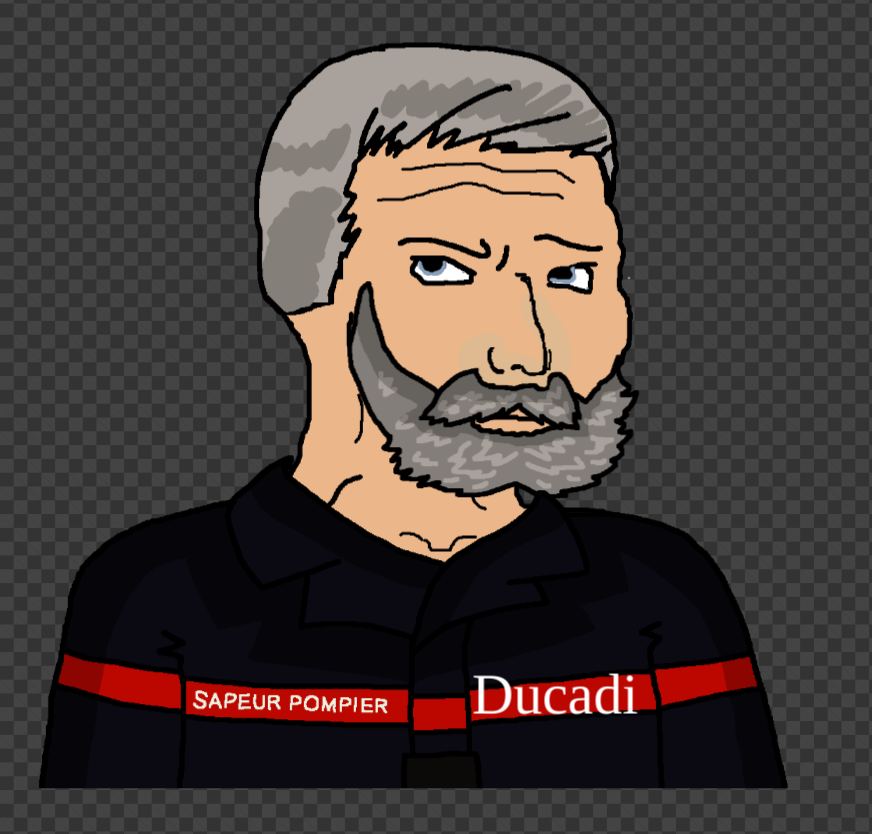
Label: 4_Yes_Chad